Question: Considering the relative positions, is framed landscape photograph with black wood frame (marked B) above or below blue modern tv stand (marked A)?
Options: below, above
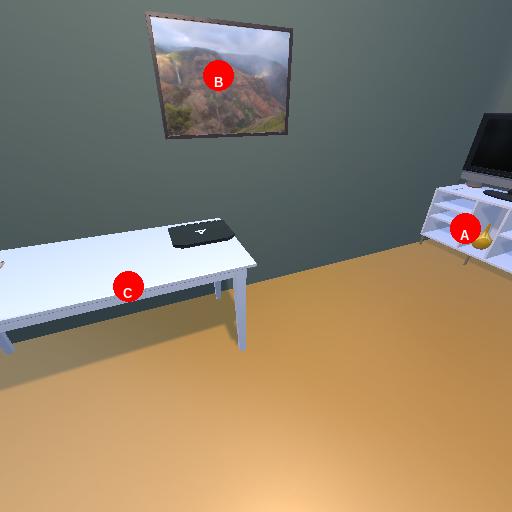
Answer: below